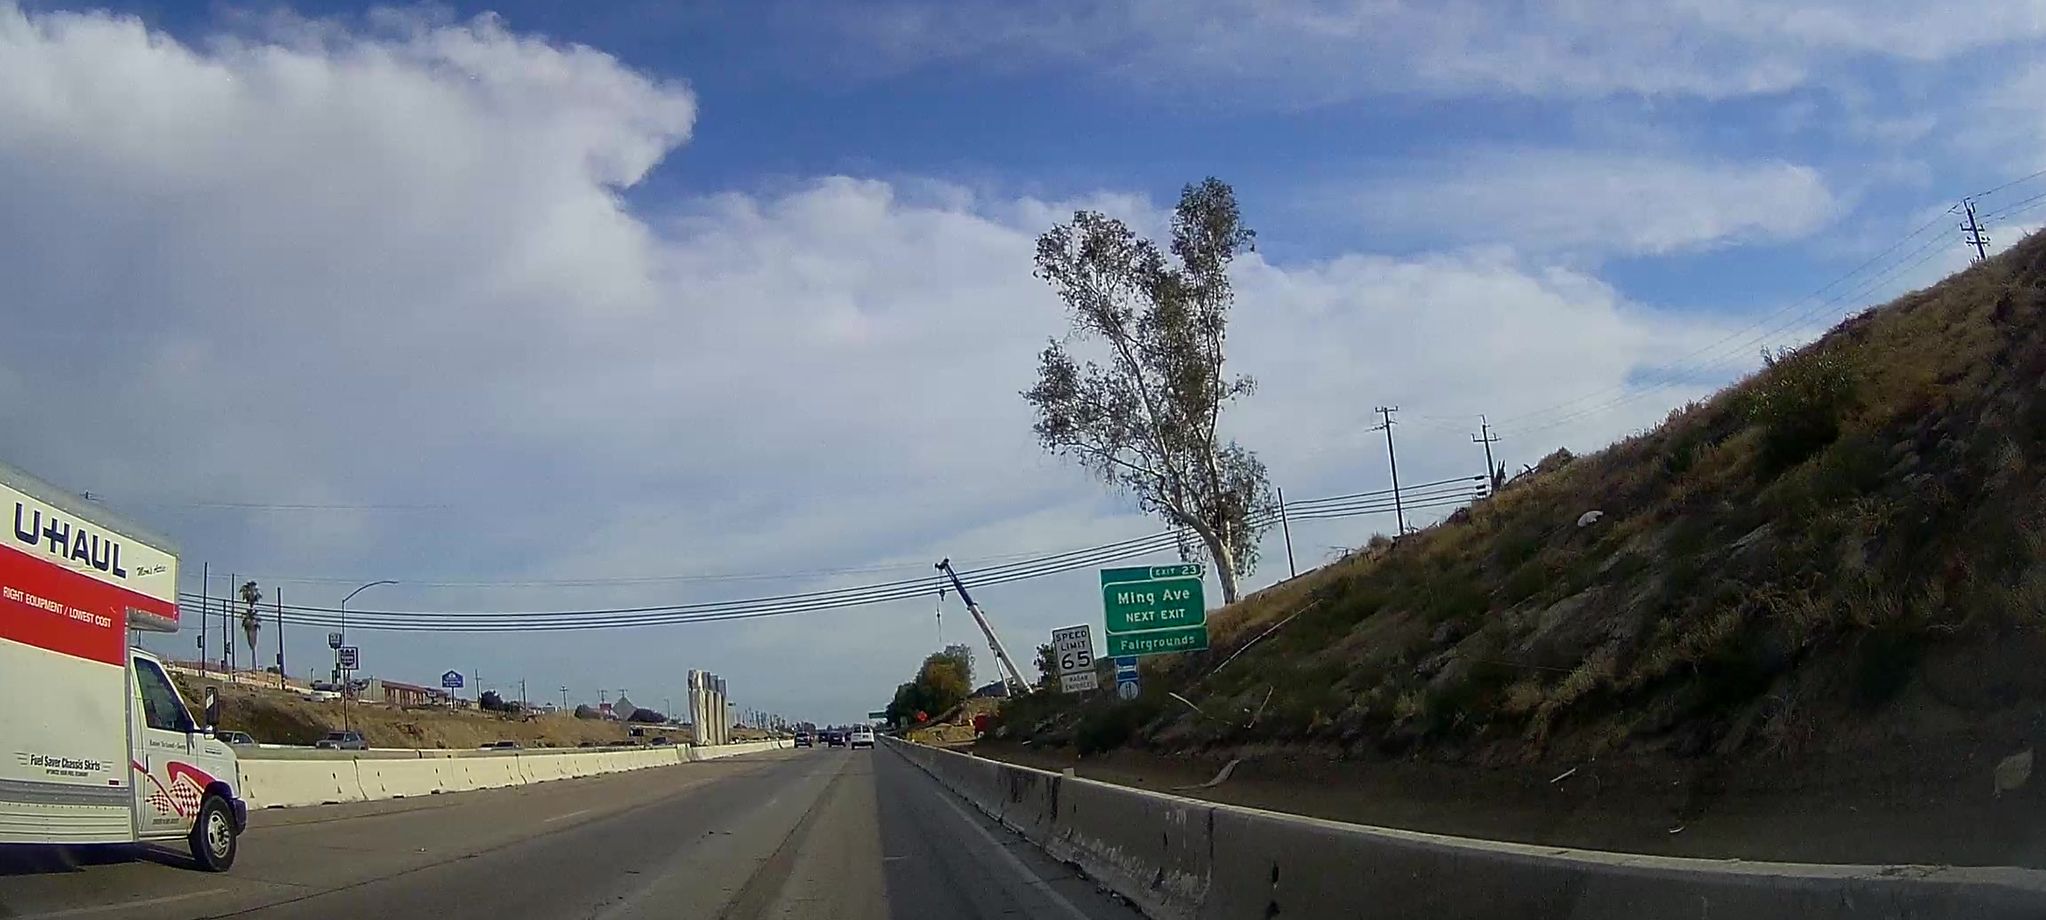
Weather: cloudy
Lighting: day
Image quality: good
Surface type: driving surface
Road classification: motorway, motorway_link
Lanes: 2, 1
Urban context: urban centre
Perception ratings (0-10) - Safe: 1.3, Lively: 0.67, Beautiful: 7.24, Boring: 6.99, Depressing: 7.41, Wealthy: 3.25